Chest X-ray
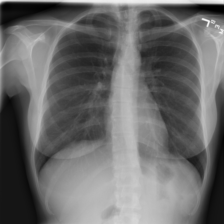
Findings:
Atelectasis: negative
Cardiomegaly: negative
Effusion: negative
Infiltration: negative
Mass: negative
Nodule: negative
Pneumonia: negative
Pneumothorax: negative
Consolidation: negative
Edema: negative
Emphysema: negative
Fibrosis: negative
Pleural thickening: negative
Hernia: negative